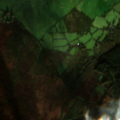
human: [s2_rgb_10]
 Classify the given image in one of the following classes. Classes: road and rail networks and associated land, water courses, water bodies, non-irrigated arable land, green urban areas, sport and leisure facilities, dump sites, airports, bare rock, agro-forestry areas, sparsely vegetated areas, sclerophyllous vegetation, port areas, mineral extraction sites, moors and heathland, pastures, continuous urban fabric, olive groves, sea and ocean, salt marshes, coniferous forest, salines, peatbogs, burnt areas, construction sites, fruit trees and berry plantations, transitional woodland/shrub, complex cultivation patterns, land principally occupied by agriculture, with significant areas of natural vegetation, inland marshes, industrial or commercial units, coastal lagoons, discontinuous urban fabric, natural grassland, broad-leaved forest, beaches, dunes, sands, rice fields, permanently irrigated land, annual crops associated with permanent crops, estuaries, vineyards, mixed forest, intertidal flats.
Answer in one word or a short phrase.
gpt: pastures, coniferous forest, moors and heathland, transitional woodland/shrub, peatbogs